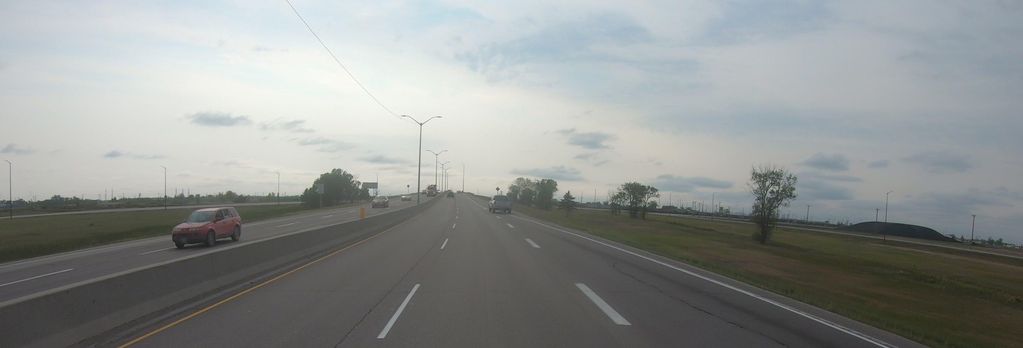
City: winnipeg